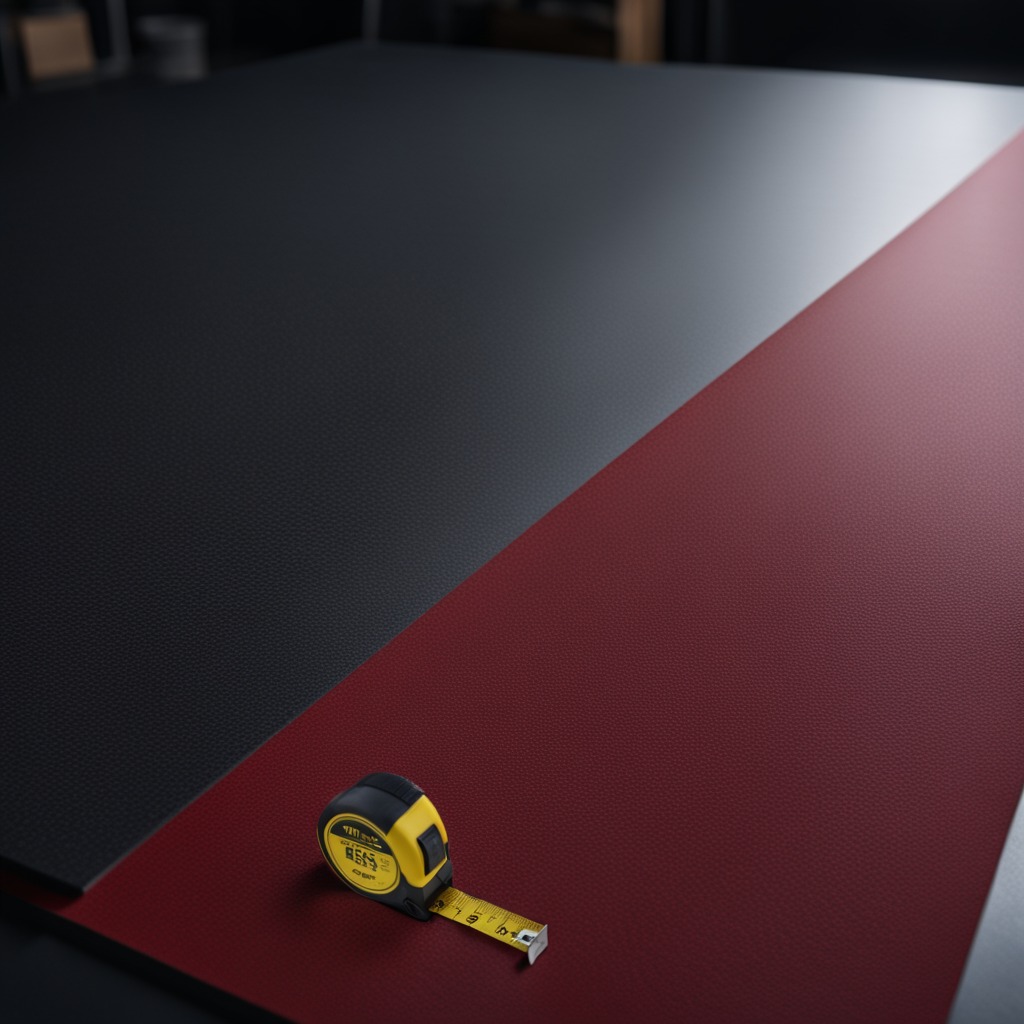
A measuring tape lying on the clean granite tabletop